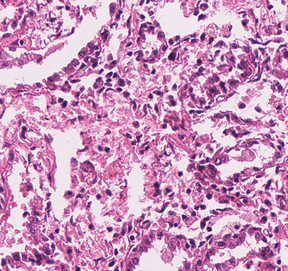
Tumor epithelial tissue: no
Tumor-associated stroma tissue: no
Normal tissue: yes